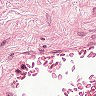
Metastatic tissue present: no